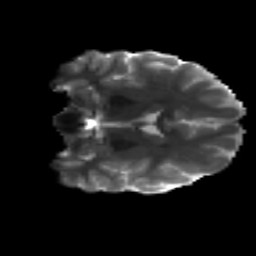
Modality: T2w
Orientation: coronal
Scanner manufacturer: siemens
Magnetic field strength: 3 T
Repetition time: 4.16 s
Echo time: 0.0806 s